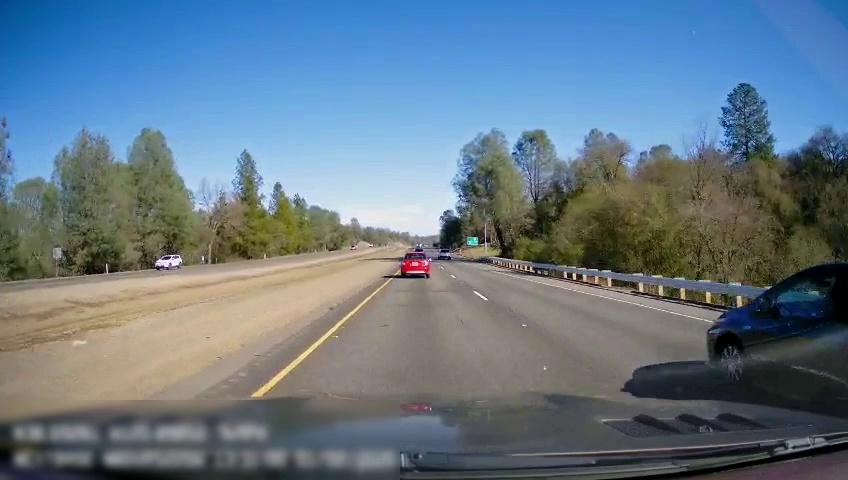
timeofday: Day
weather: Sunny
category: Drivable Space
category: Drivable Space
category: Vehicles | SUV
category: Vehicles | Car
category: Vehicles | Car
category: Vehicles | SUV
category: Lanes | Current Lane
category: Lanes | Current Lane
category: Lanes | Alternate Lane
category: Traffic | Signs